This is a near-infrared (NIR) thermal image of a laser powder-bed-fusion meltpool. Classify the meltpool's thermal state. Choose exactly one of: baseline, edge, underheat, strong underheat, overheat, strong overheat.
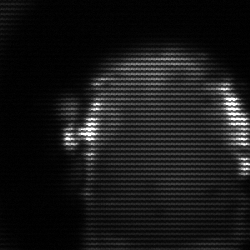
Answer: baseline